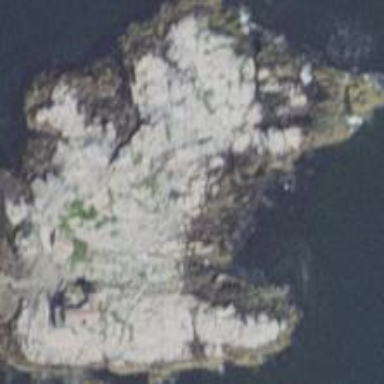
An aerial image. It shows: Islet along the natural coastline.